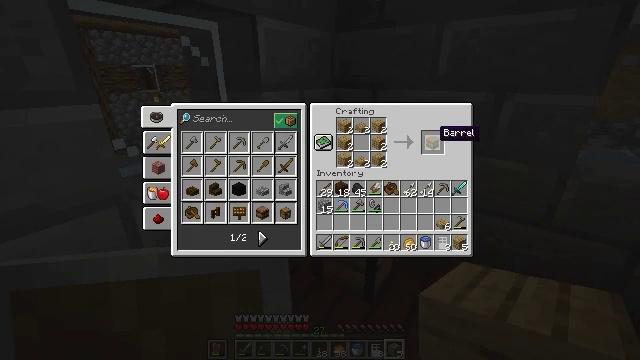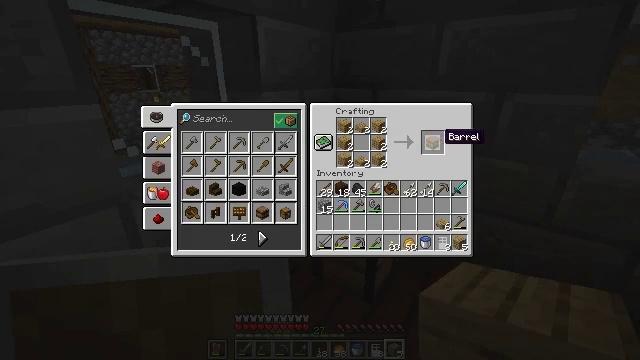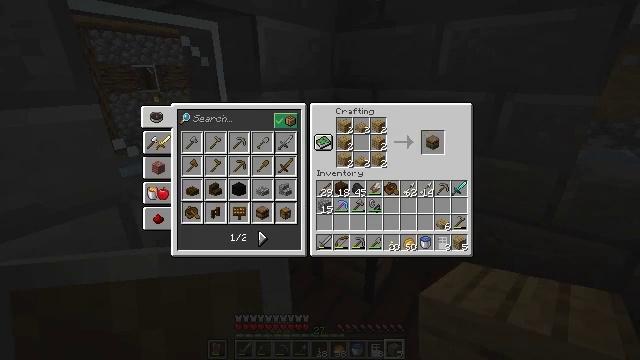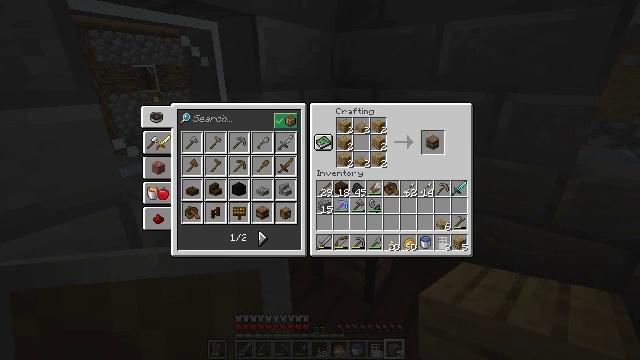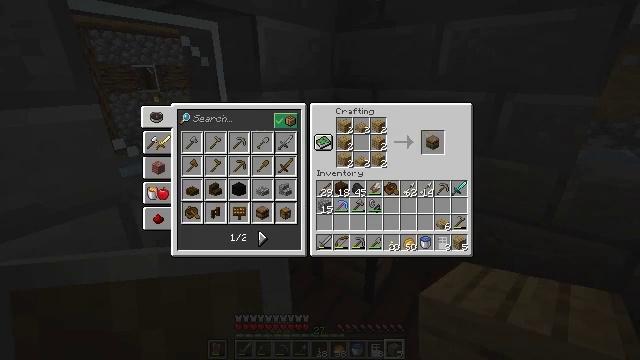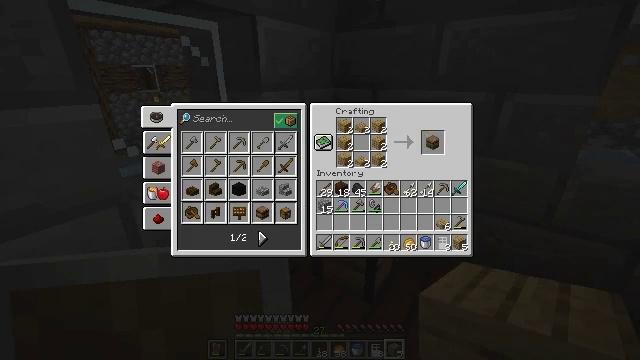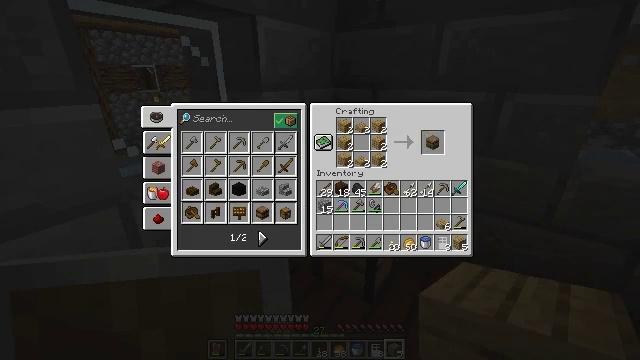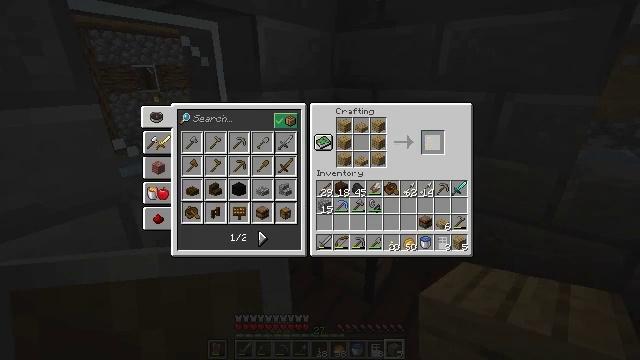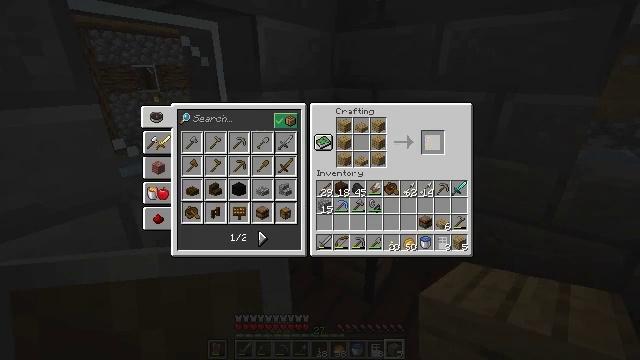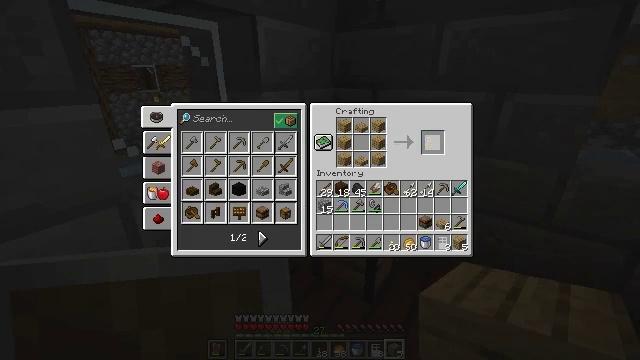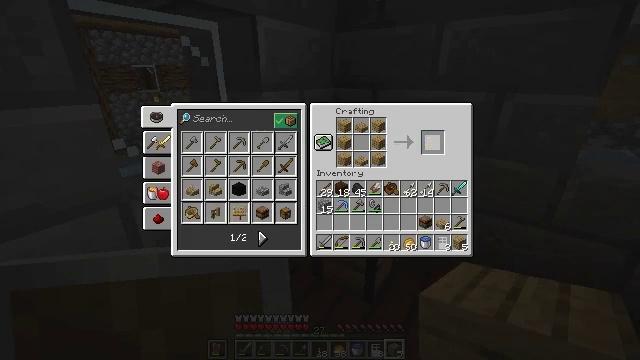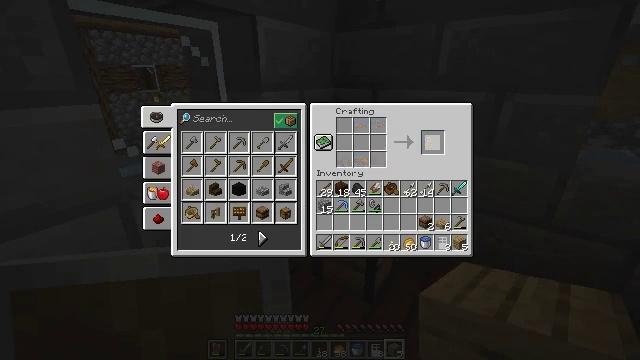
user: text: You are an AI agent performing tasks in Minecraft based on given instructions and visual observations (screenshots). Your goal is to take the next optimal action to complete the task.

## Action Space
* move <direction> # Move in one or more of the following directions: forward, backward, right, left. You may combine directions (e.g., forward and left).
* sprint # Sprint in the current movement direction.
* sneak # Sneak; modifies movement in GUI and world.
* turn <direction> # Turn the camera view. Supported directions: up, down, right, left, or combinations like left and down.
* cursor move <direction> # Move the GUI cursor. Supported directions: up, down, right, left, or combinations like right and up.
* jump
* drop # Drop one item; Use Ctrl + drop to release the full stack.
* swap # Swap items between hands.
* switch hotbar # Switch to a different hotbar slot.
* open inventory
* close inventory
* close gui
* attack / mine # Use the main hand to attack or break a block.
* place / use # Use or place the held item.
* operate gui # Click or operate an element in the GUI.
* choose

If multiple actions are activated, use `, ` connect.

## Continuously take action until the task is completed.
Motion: motion action
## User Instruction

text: Make a barrel from materials in the crafting table.
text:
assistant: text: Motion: sneak
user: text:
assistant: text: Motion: sneak
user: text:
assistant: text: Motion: sneak, turn right and down
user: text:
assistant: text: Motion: sneak
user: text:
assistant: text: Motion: sneak, turn left
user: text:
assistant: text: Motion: sneak, turn left
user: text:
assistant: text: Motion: sneak, turn left, attack / mine
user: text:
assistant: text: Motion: sneak, attack / mine
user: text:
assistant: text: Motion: sneak
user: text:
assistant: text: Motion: sneak
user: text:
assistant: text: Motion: sneak
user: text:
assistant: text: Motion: sneak